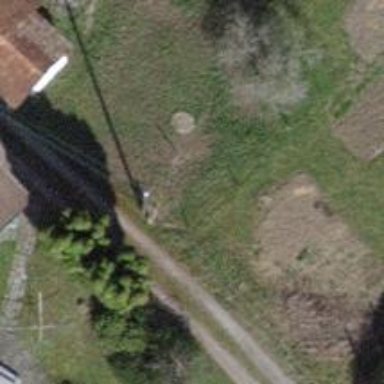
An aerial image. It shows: Minor power line.